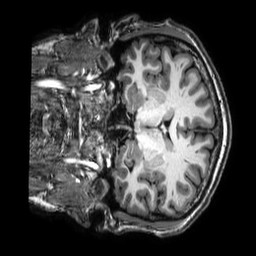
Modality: T1w
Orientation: coronal
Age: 24
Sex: male
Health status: healthy
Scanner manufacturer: philips
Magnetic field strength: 3 T
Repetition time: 0.009 s
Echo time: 0.003996 s